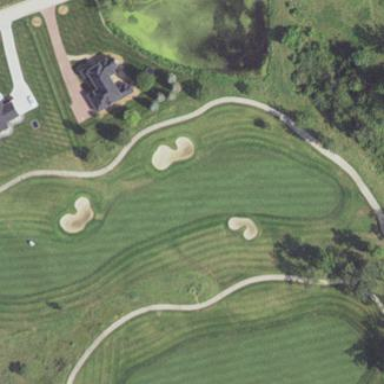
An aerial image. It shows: Grassy area designated as golf fairway.